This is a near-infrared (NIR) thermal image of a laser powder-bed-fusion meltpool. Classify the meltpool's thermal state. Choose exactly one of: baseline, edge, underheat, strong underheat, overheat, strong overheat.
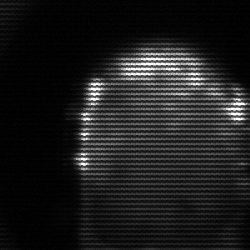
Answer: baseline